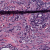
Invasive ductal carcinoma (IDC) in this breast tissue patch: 1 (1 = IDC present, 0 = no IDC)